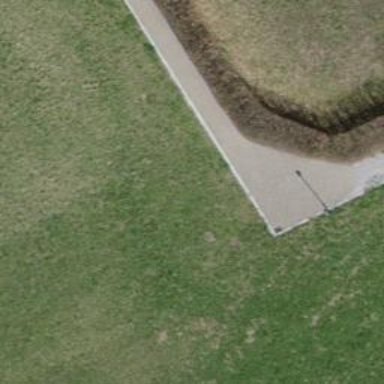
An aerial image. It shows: Compacted footway.